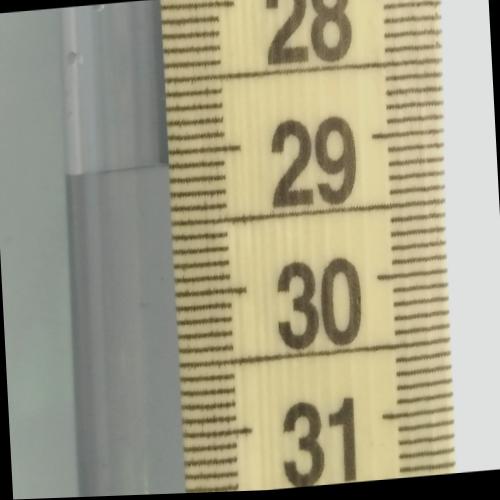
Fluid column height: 29.1 cm